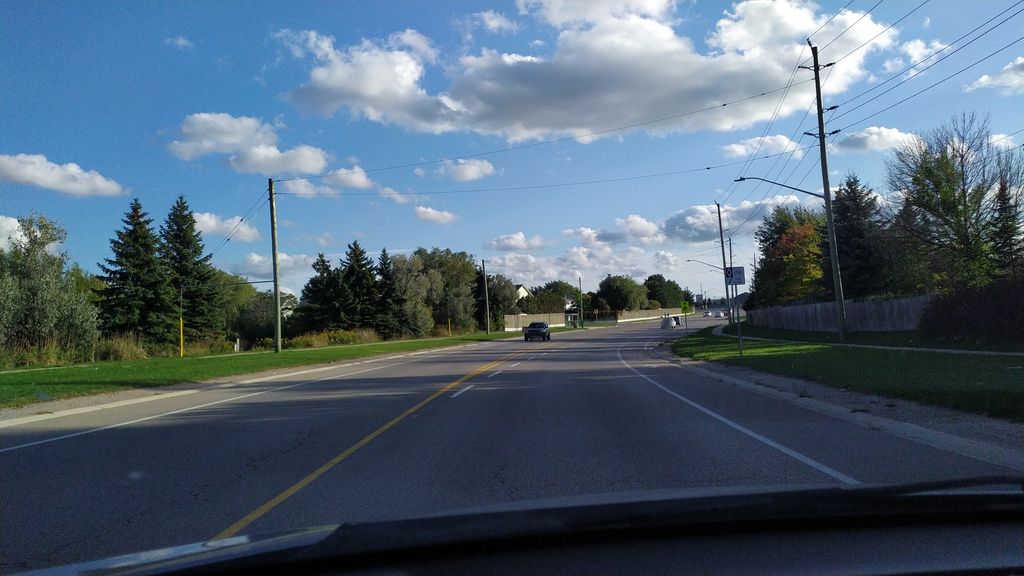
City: kitchener-waterloo